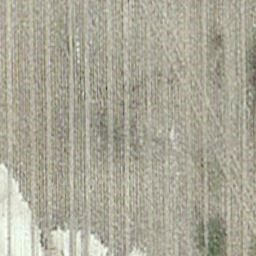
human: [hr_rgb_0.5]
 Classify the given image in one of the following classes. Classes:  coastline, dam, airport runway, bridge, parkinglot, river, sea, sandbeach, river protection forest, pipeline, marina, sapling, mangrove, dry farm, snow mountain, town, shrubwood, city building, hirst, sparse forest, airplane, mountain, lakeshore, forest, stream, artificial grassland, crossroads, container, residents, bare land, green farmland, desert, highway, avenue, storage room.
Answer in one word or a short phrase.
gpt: dry farm